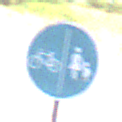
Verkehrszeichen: GetrennterRadUndGehwegRadwegLinks
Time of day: Midday
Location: Roofed (Underpass)
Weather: Clear
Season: NotSpecified
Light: Natural